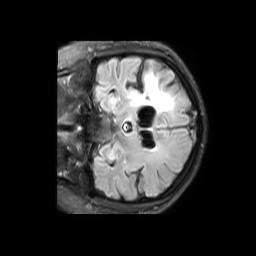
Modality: FLAIR
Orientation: coronal
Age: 71
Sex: male
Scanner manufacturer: philips
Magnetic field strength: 3 T
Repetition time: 11 s
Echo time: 0.12 s